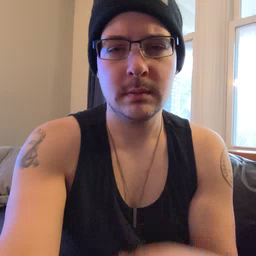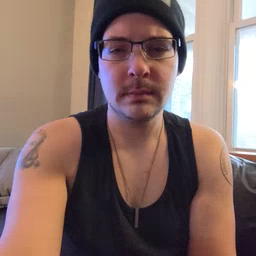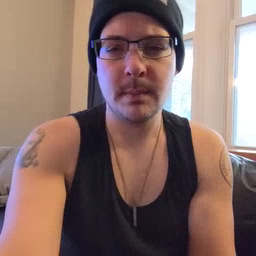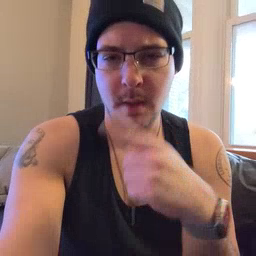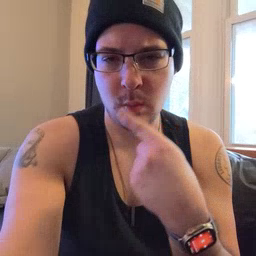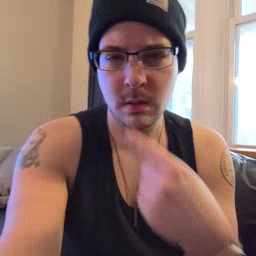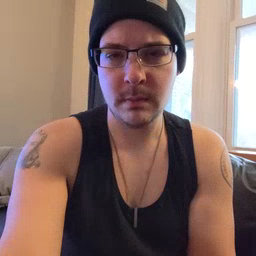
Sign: mouth